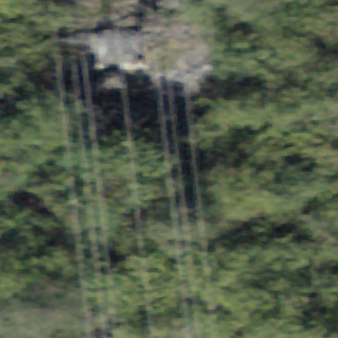
Label: bouldering_area